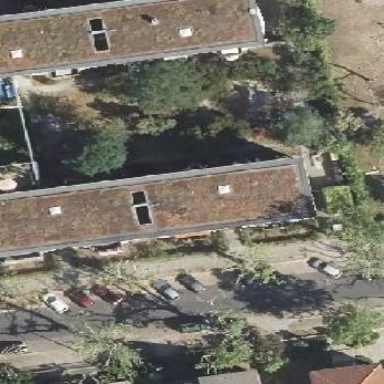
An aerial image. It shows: Building with apartments and flat roof.